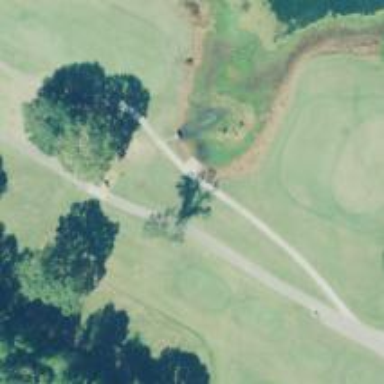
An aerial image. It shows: Footway that resembles golf path.